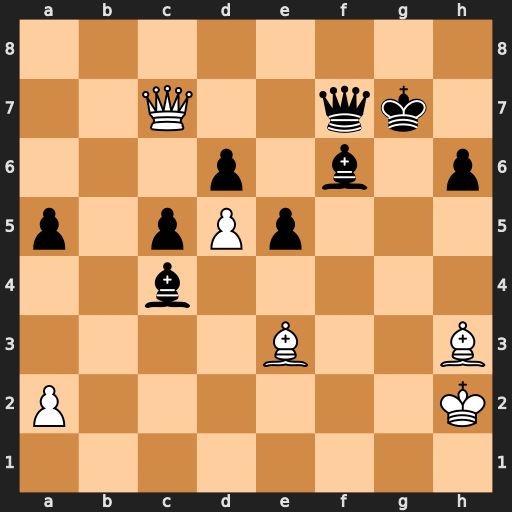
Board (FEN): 8/2Q2qk1/3p1b1p/p1pPp3/2b5/4B2B/P6K/8
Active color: w
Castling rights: -
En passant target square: -
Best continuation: Bxh6+ Kg8 Be6